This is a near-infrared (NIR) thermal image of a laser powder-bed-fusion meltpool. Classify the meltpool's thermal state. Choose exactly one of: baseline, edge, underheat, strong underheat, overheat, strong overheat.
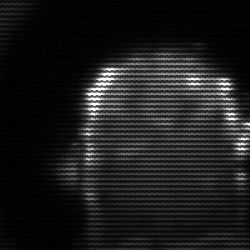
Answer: baseline